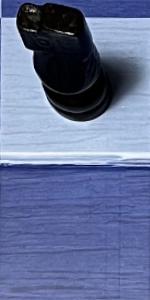
Label: Empty